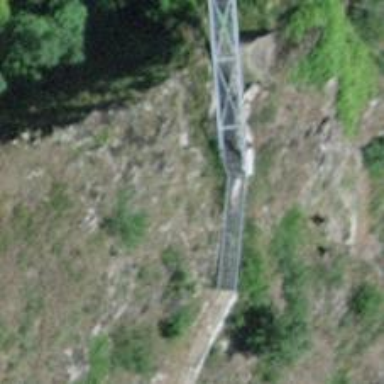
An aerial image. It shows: Metal bridge over path.